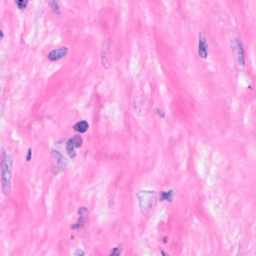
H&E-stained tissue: Breast